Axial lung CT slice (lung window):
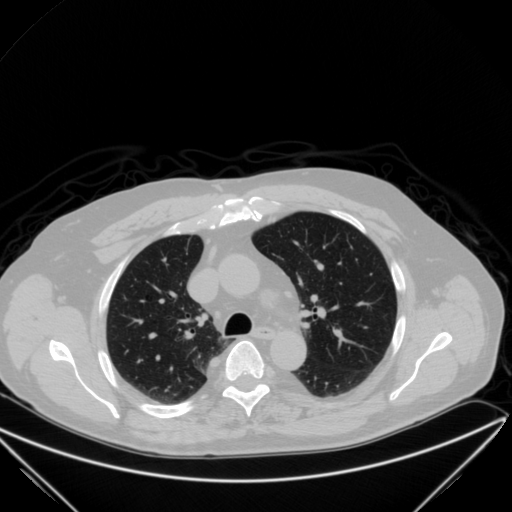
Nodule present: no